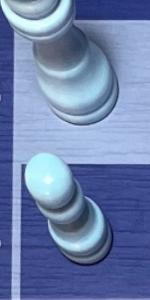
Label: Pawn_White